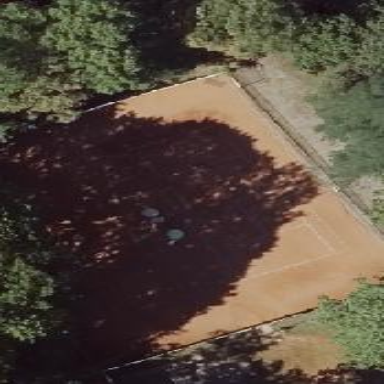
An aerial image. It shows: Tennis court on the leisure land pitch.